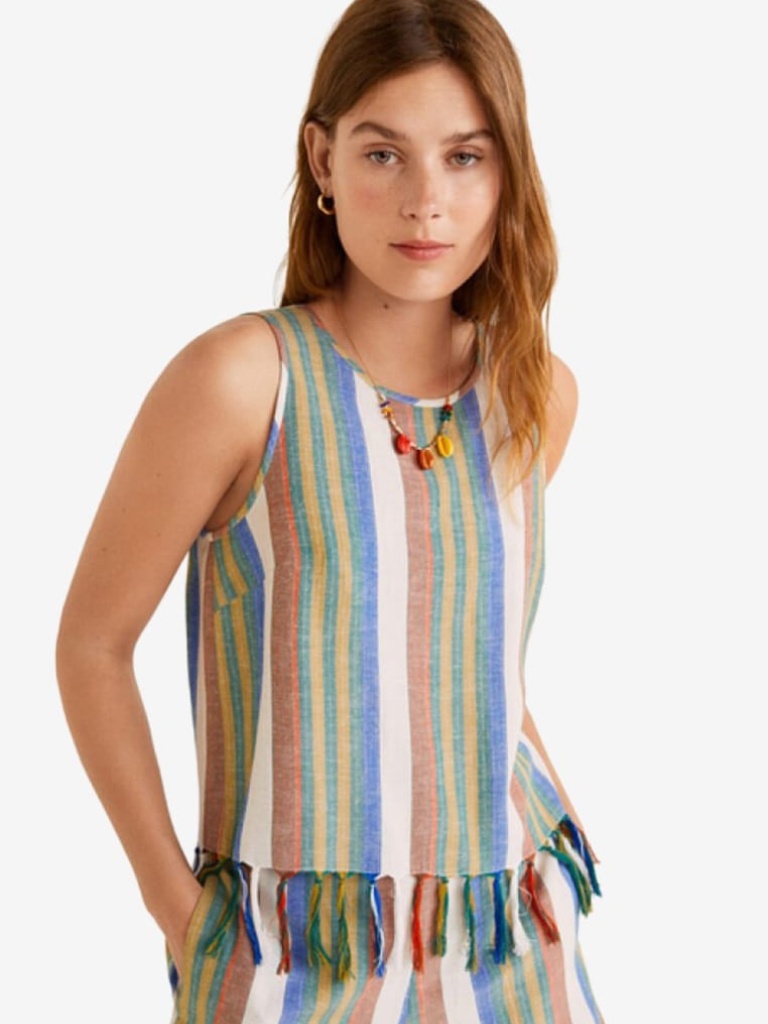
cotton relaxed sleeveless hip length Untucked crew tank